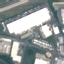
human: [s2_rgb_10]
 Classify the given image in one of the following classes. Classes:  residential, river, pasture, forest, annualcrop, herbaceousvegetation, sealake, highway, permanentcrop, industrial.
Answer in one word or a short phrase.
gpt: Industrial